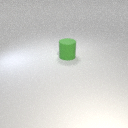
large green rubber cylinder